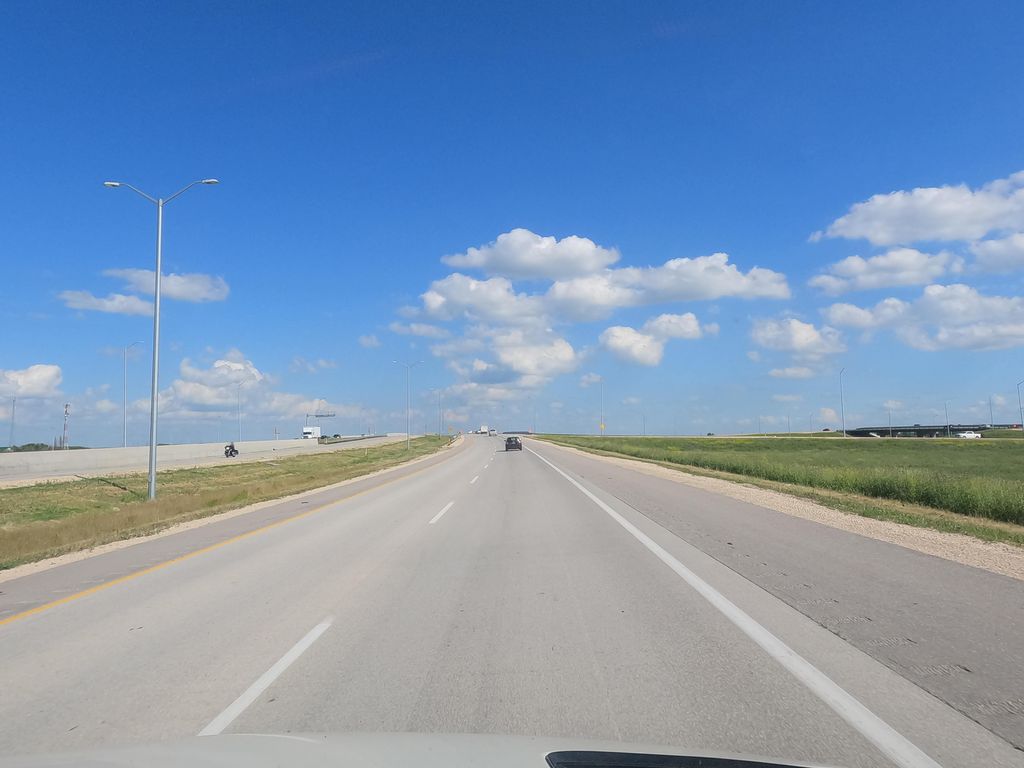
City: winnipeg